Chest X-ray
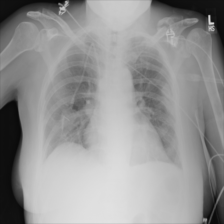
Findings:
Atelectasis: negative
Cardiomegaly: negative
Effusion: negative
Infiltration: negative
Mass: negative
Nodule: negative
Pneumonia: negative
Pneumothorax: negative
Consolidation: negative
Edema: negative
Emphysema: negative
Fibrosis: negative
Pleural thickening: negative
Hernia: negative